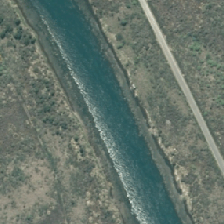
Land cover: lake_pond